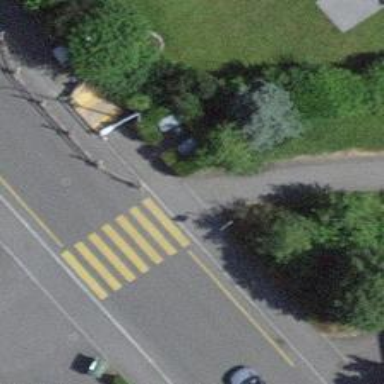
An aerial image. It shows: Kerb serving as barrier.